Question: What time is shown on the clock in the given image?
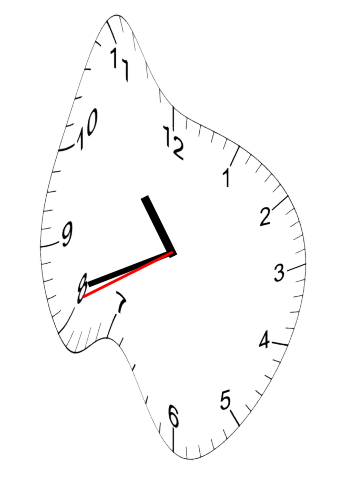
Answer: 10:41:41